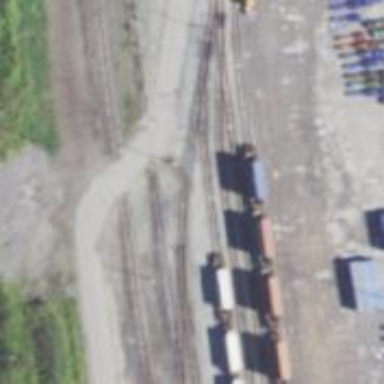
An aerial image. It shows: Railway yard used for servicing trains.